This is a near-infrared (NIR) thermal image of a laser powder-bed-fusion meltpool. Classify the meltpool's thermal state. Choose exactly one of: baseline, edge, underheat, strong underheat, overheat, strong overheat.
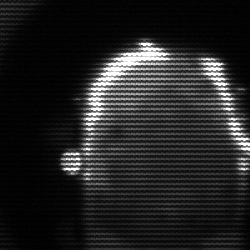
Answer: baseline